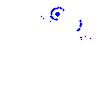
Particle: kaon